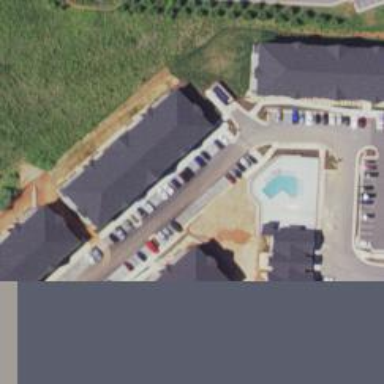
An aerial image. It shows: View of apartment building.